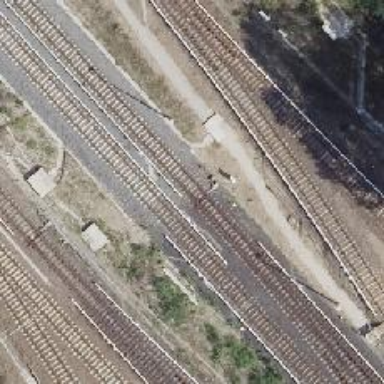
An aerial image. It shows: Railway signal.